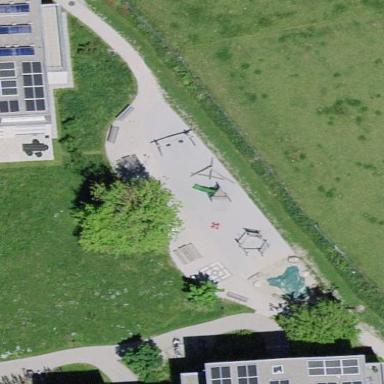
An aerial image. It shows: Playground area for leisure land.